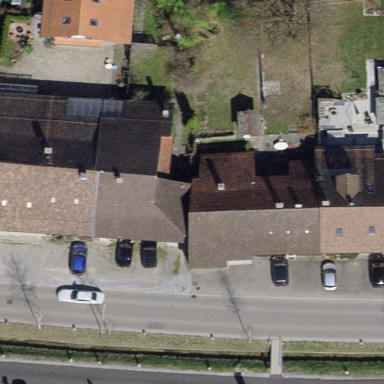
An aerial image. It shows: Building with tile roof.